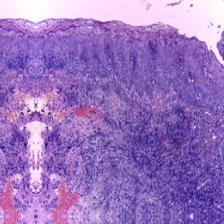
Diagnosis: OSCC